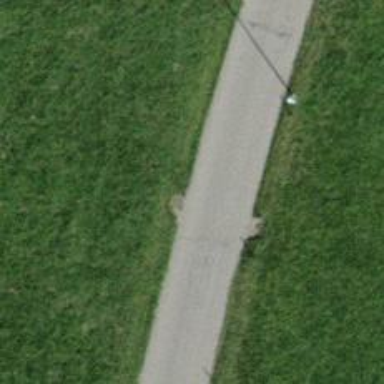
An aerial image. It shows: Paved residential road.